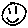
Label: smiley face